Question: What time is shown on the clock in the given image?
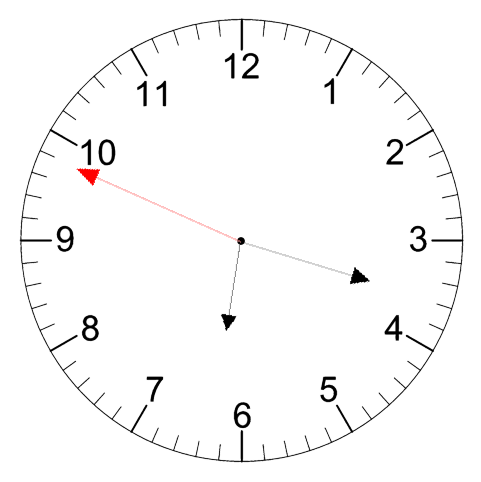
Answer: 06:17:49